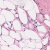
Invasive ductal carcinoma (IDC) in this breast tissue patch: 0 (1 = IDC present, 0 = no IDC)